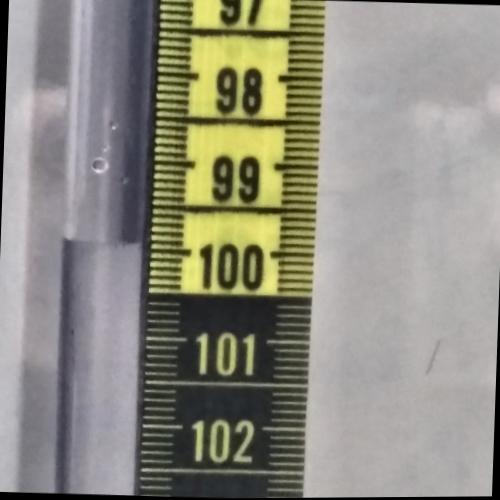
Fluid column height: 99.9 cm